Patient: sex M, age 69
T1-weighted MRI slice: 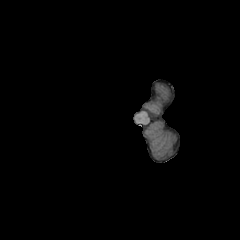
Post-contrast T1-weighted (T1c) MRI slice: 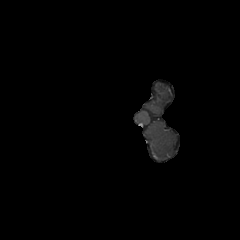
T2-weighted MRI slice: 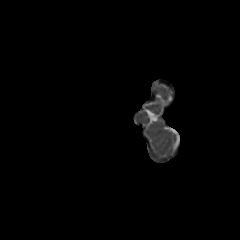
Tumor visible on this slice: no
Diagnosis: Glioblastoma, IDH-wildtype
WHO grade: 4